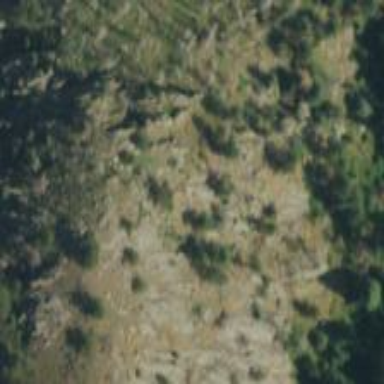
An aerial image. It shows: Landscape of bare rock.